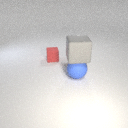
large blue rubber sphere below large gray rubber cube